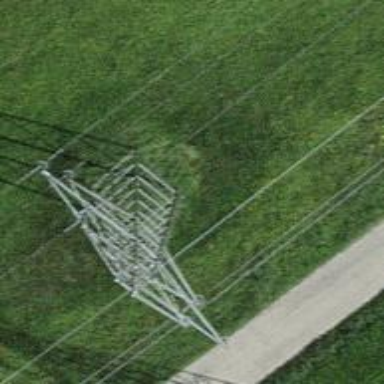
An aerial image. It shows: Lattice structure tower.